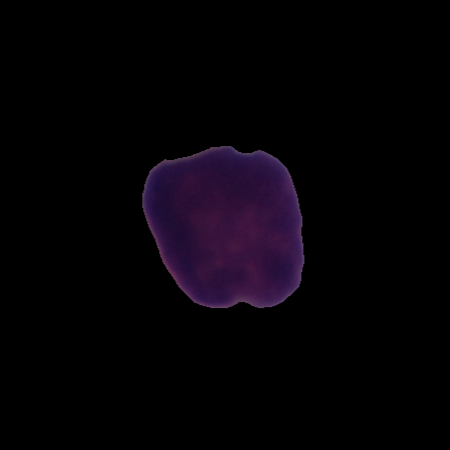
Label: healthy